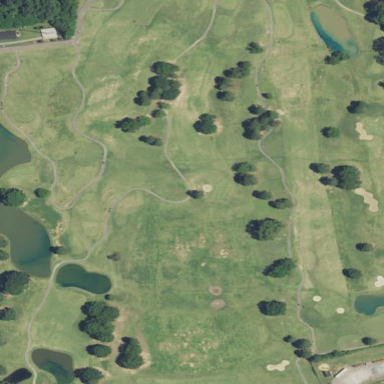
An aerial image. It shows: Golf course.